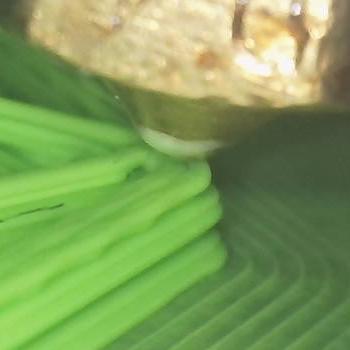
Flow rate: 33%